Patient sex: M
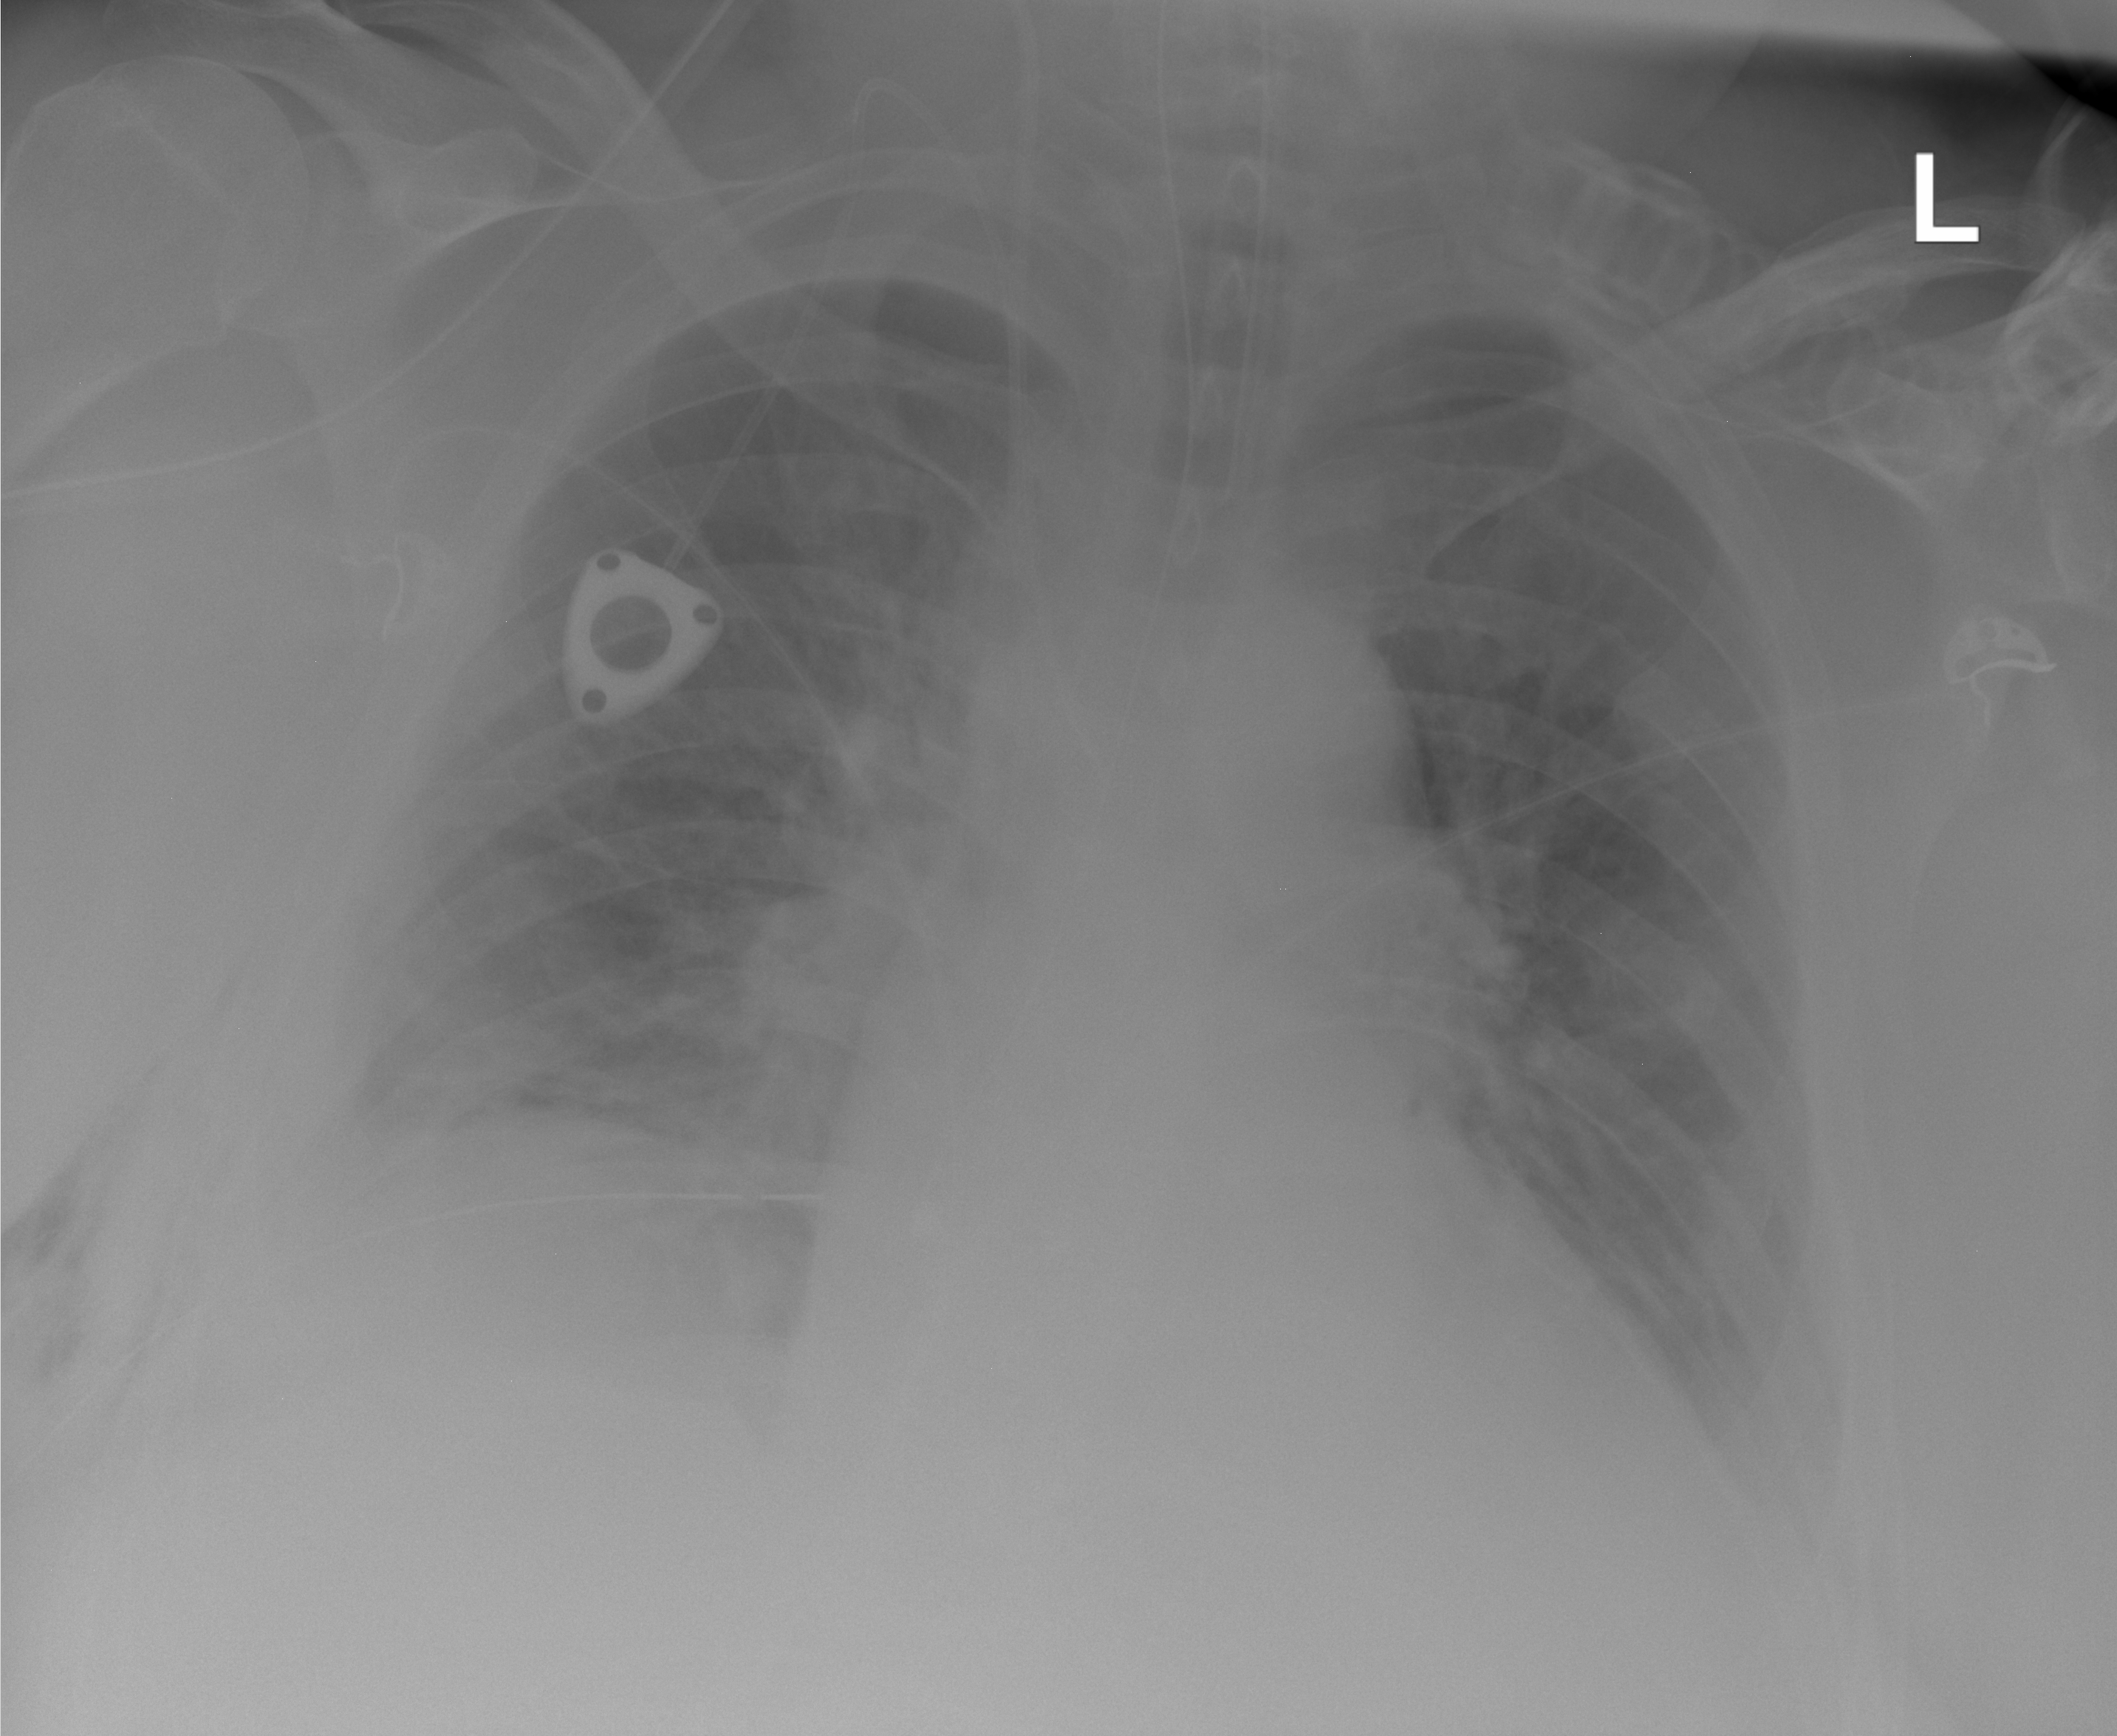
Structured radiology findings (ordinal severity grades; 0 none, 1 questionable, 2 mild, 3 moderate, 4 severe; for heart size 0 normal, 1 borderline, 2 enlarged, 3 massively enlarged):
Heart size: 2
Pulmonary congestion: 2
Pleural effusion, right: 2
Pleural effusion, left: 2
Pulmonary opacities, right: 1
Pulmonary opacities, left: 0
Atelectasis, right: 2
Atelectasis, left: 2